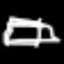
Label: bed